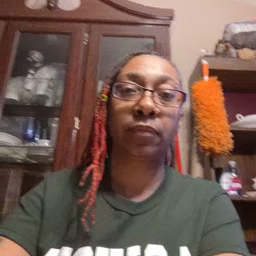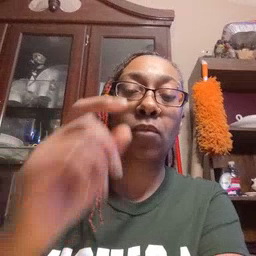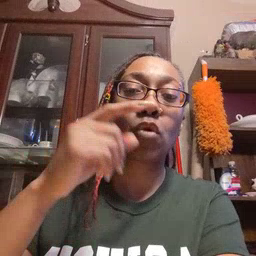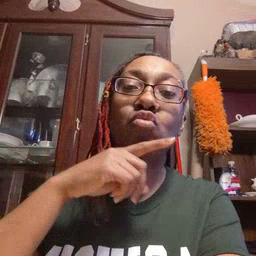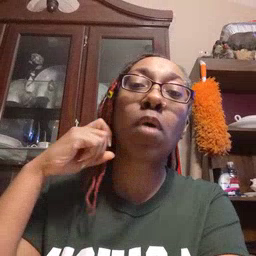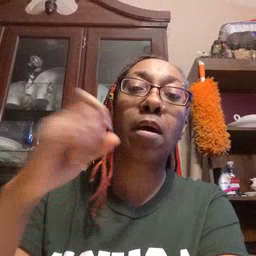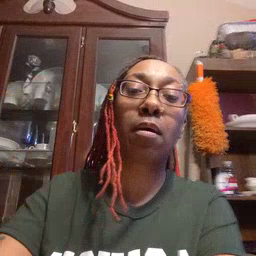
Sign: dry